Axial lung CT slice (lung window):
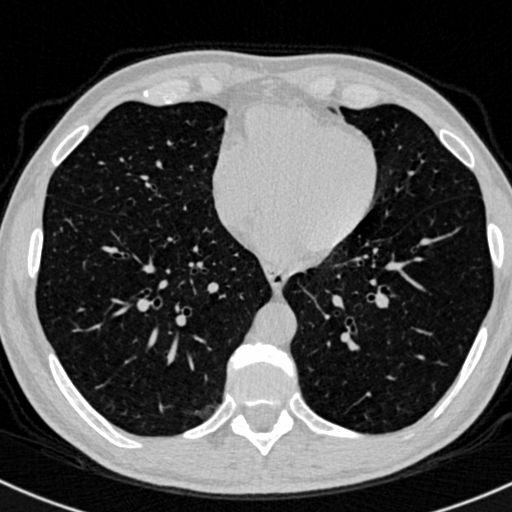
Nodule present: no